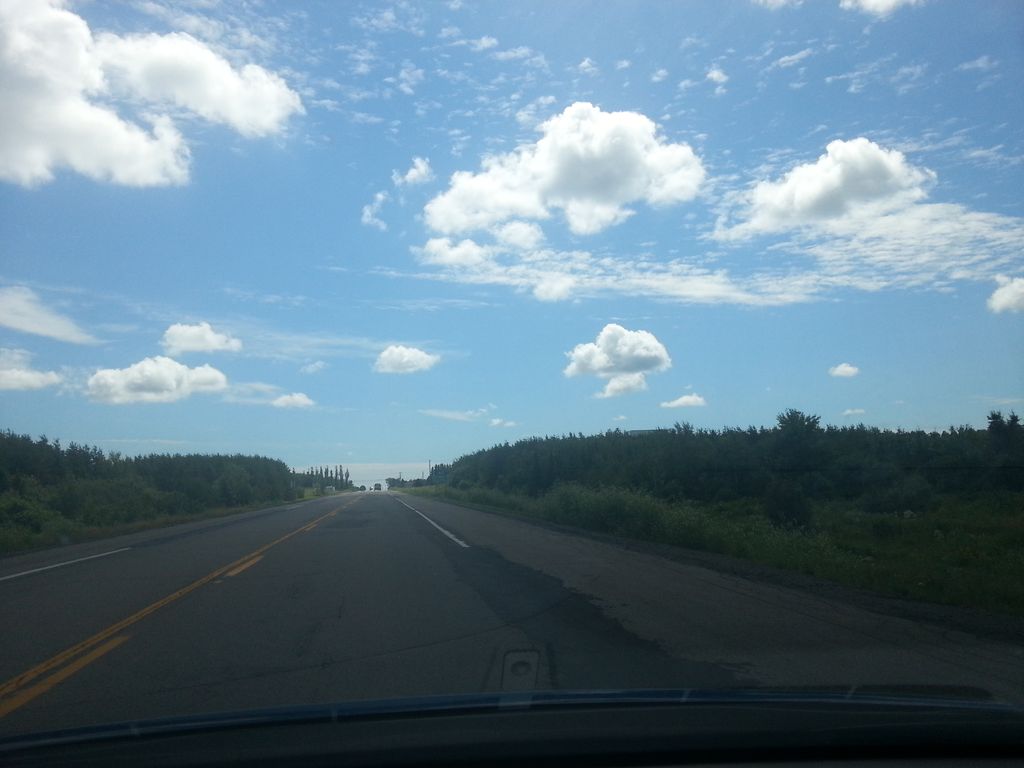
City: charlottetown